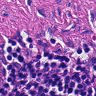
Metastatic tissue present: yes